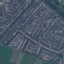
Land use / land cover: Residential